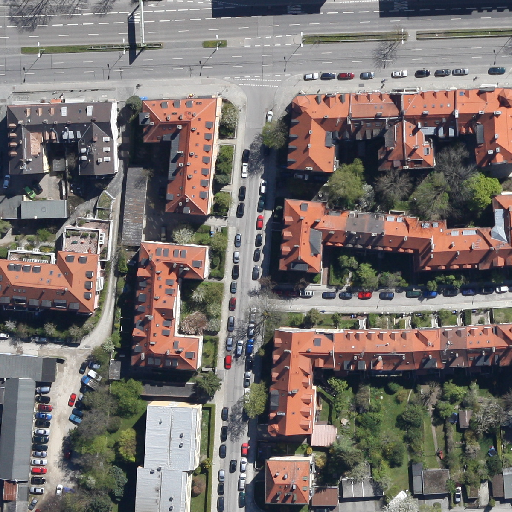
Referring expression: paved road